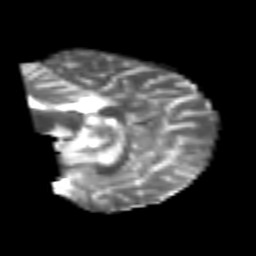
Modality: T2w
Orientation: sagittal
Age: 25
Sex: male
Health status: healthy